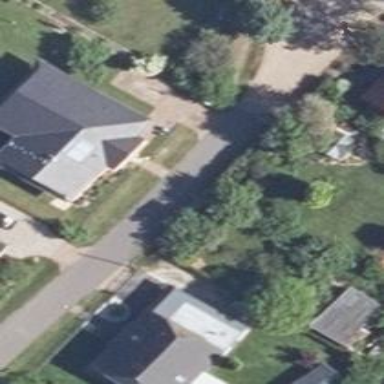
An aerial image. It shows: Simple and straightforward house.